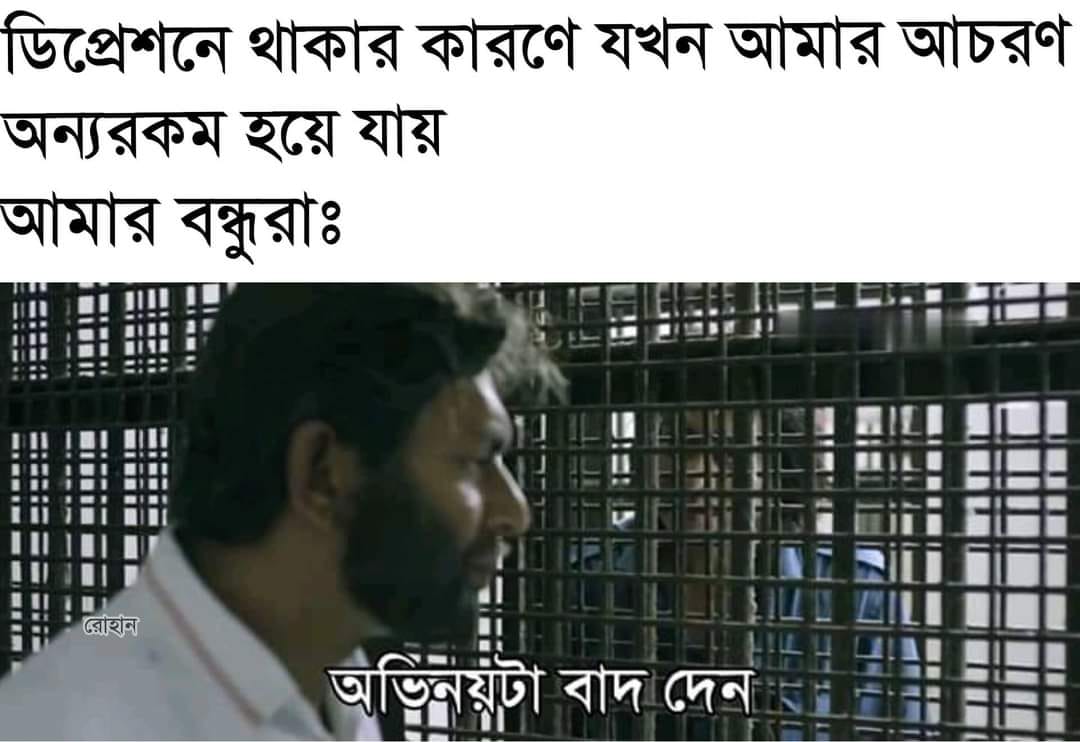
Caption: ডিপ্রেশনে থাাকার কারণে যখন আমার আচরণ অন্যরকম হয়ে যায়      আমার বন্ধুরাঃ    অভিনয়টা বাদ দেন
Label: non-hate